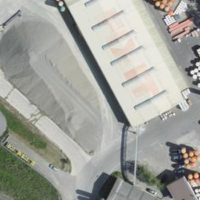
EUNIS habitat code: 56
Species observed at this site:
Turritis glabra